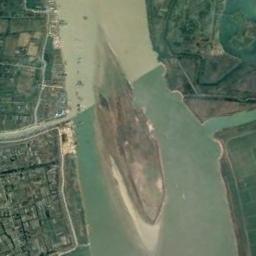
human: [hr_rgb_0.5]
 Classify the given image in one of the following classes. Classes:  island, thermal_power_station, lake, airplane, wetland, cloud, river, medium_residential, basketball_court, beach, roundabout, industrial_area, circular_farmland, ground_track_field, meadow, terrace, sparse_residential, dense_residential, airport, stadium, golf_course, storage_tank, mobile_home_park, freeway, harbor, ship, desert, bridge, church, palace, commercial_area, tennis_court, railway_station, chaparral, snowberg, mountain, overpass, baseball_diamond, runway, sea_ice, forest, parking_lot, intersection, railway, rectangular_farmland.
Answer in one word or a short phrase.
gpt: island